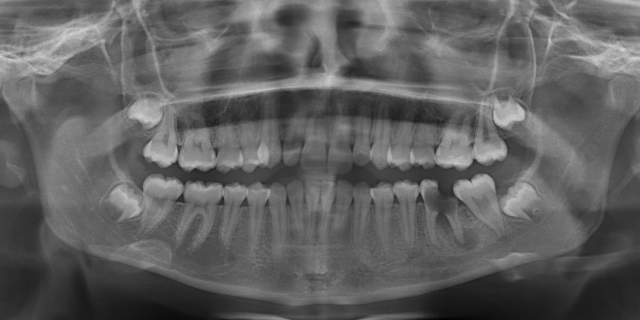
adult